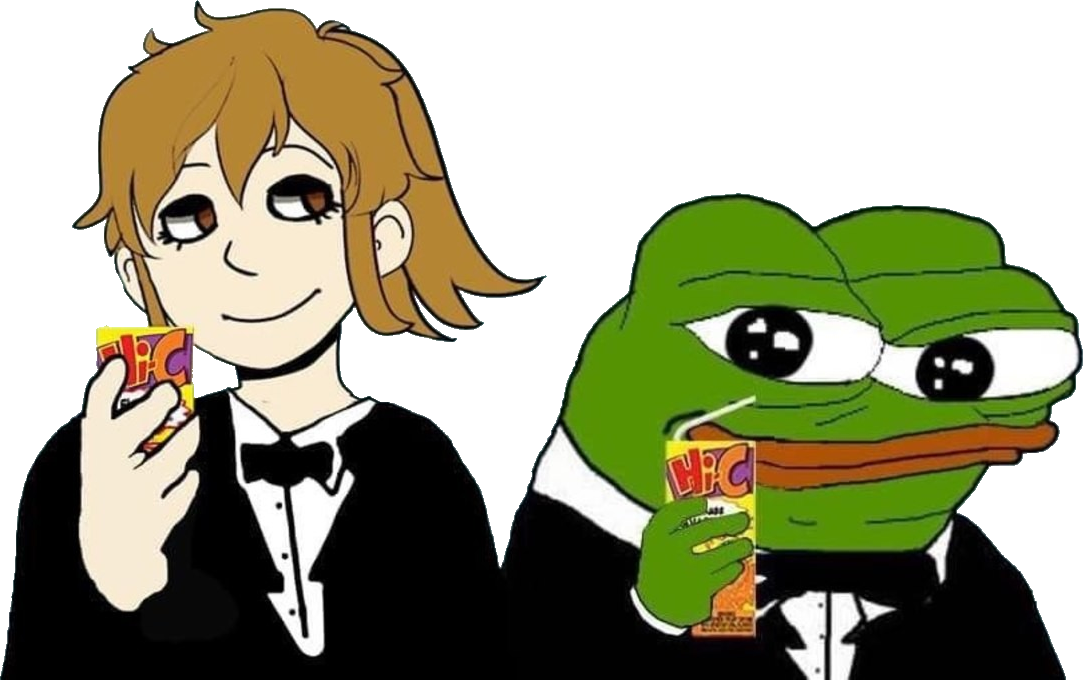
Label: 5_Ashbie_and_Enbie_Girl